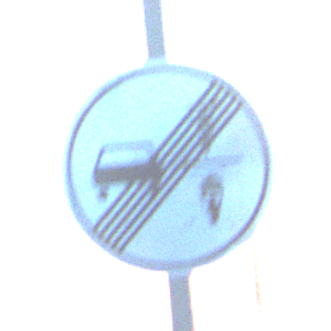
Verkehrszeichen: EndeVerbotUeberholenEinspurigeFahrzeuge
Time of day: SunriseSunset
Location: Outdoor (Nature)
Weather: PartlyCloudy
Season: NotSpecified
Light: Natural